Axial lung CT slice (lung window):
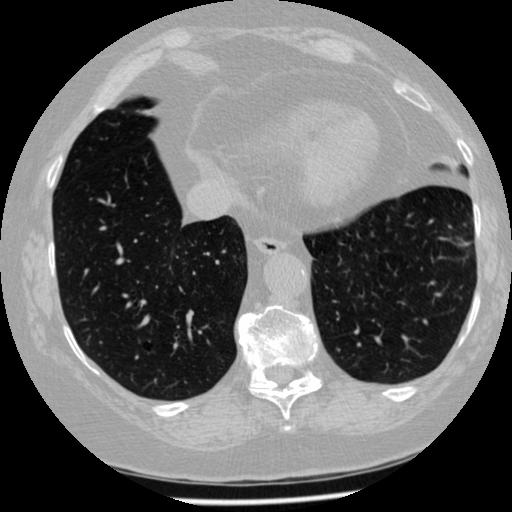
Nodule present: no